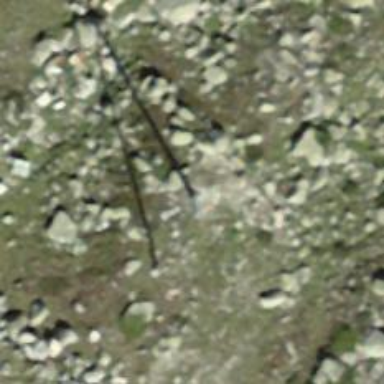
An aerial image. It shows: Power pole.